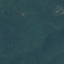
Land use / land cover class: Forest